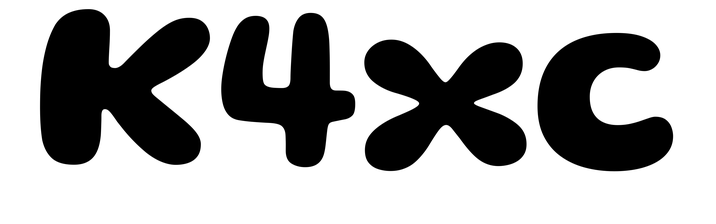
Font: Gluten_Bold